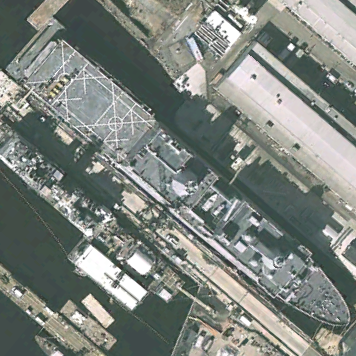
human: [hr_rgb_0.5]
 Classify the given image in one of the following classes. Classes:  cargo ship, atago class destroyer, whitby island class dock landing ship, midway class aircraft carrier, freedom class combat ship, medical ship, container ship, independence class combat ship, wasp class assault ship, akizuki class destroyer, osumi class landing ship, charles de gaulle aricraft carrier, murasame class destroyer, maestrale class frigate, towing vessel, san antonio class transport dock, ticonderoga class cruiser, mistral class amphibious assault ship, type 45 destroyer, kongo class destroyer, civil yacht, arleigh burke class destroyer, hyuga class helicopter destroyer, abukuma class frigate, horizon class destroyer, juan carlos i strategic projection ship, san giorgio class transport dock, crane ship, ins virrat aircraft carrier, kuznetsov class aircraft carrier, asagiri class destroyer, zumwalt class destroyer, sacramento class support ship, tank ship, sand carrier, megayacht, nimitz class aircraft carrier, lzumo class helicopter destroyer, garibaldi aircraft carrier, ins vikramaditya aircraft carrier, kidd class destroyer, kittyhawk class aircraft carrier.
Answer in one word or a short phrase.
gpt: San Antonio class transport dock